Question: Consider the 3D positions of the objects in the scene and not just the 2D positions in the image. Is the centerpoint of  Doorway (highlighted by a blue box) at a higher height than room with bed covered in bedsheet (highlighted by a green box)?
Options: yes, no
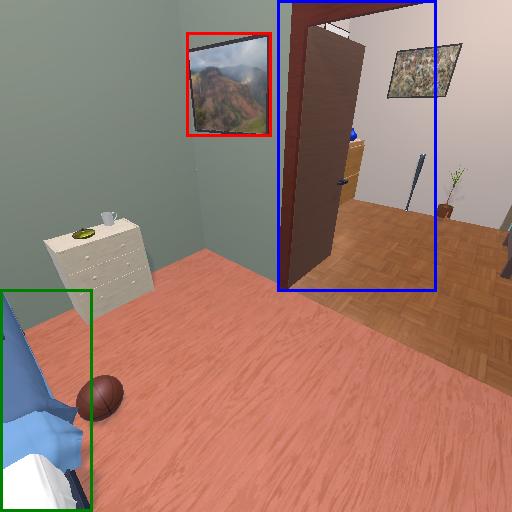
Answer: yes